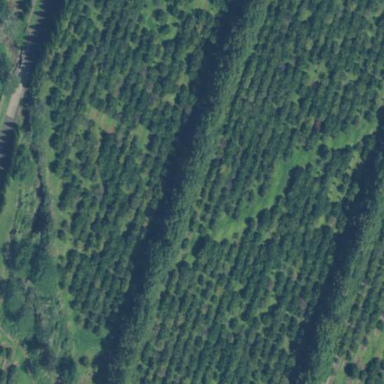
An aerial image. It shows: Orchard filled with macadamia trees.